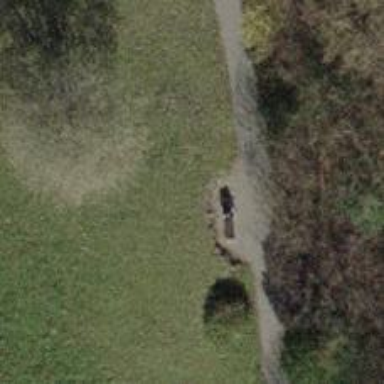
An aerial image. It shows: Brown bench.